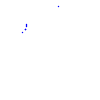
Particle: proton